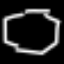
Label: octagon